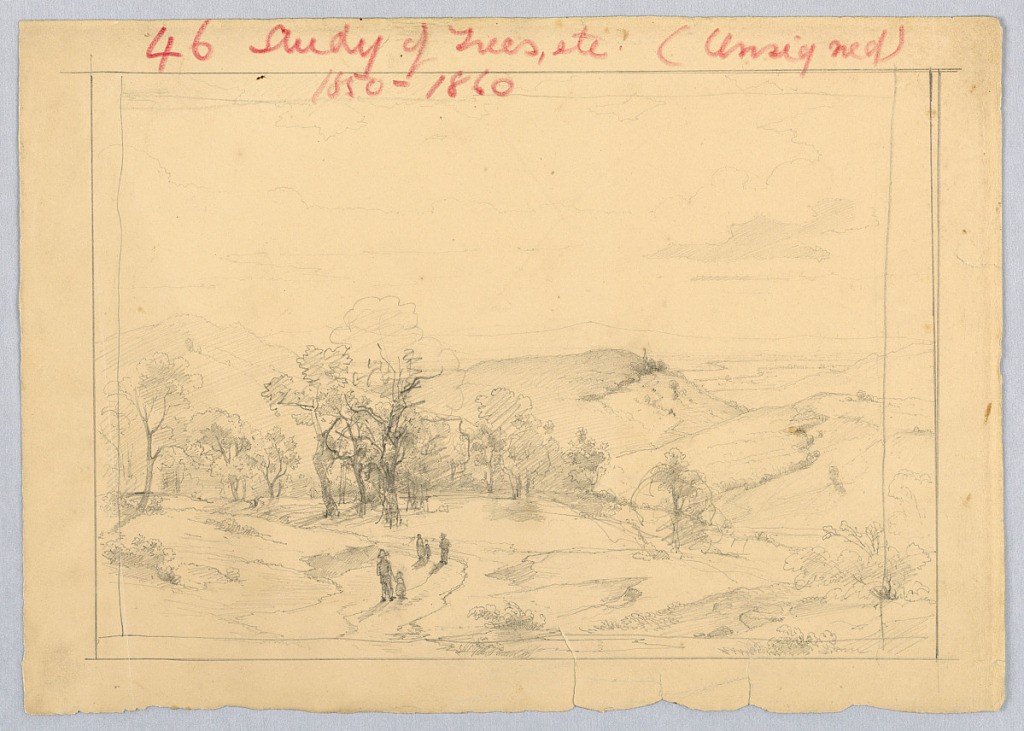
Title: Study for landscape
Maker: William Stanley Haseltine, American, 1835–1900
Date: ca. 1855
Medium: Graphite on paper
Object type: Drawing
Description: Sketch of a landscape with a path and figures gathering in the center.